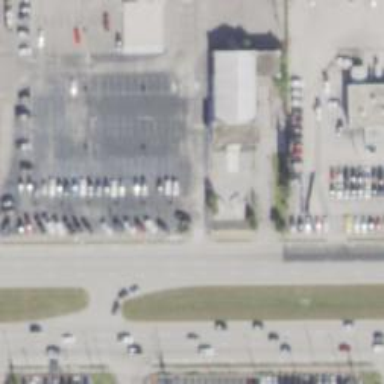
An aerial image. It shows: Car rental facility.